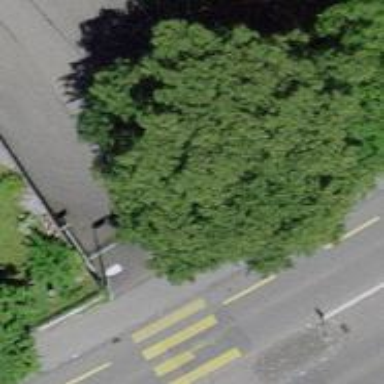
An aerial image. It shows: Cycle barrier.